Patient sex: M
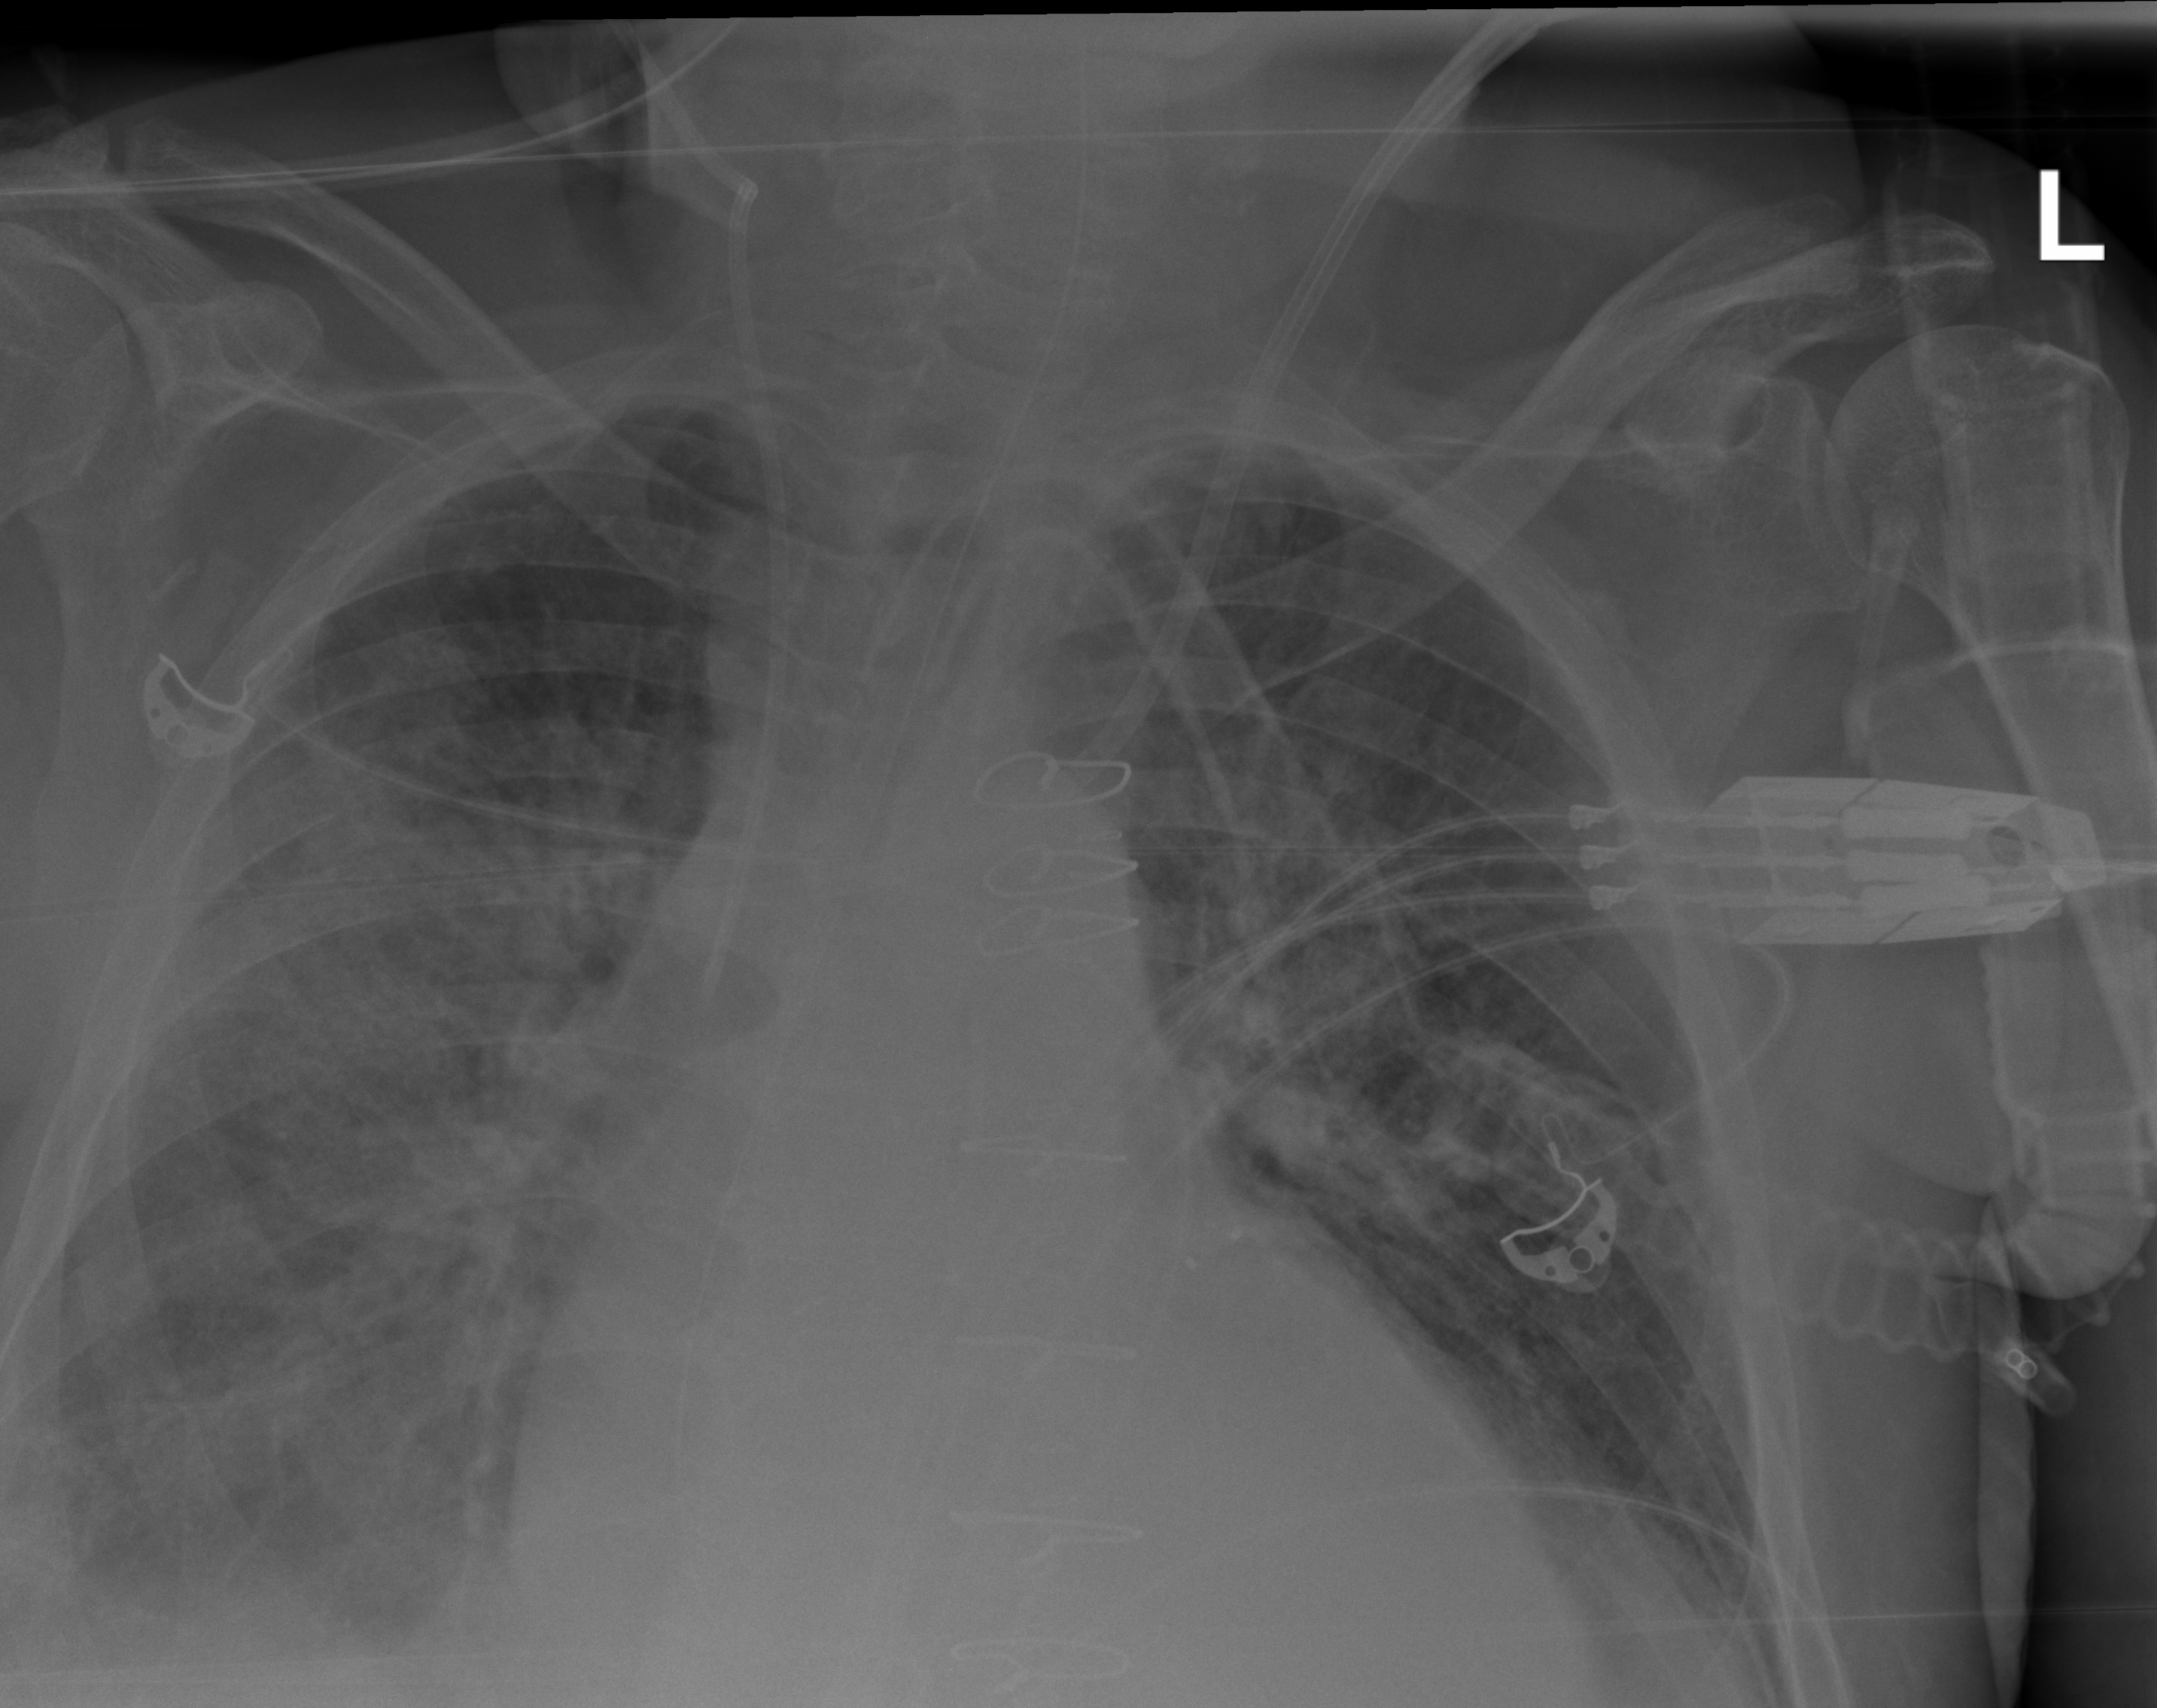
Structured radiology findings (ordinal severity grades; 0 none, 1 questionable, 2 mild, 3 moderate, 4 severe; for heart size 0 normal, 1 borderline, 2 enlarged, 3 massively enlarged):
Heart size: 2
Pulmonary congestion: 2
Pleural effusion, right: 2
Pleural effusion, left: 1
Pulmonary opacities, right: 3
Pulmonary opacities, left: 1
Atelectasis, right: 3
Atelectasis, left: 2